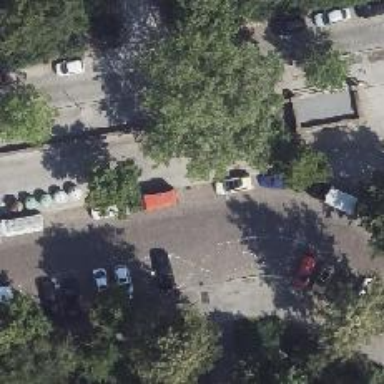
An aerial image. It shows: Parking lane barrier.